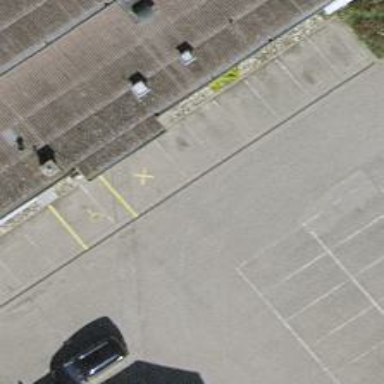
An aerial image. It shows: Asphalt parking aisle along service road.